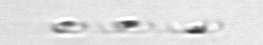
Label: Skeletonema